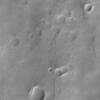
Label: not_dusty